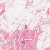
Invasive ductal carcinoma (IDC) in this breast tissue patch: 0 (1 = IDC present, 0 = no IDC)